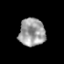
Tissue: prostate
Cell type: Epithelial cells
Senescence score: 0.3013
Nuclear area (px): 709
Mean DAPI intensity: 159.261